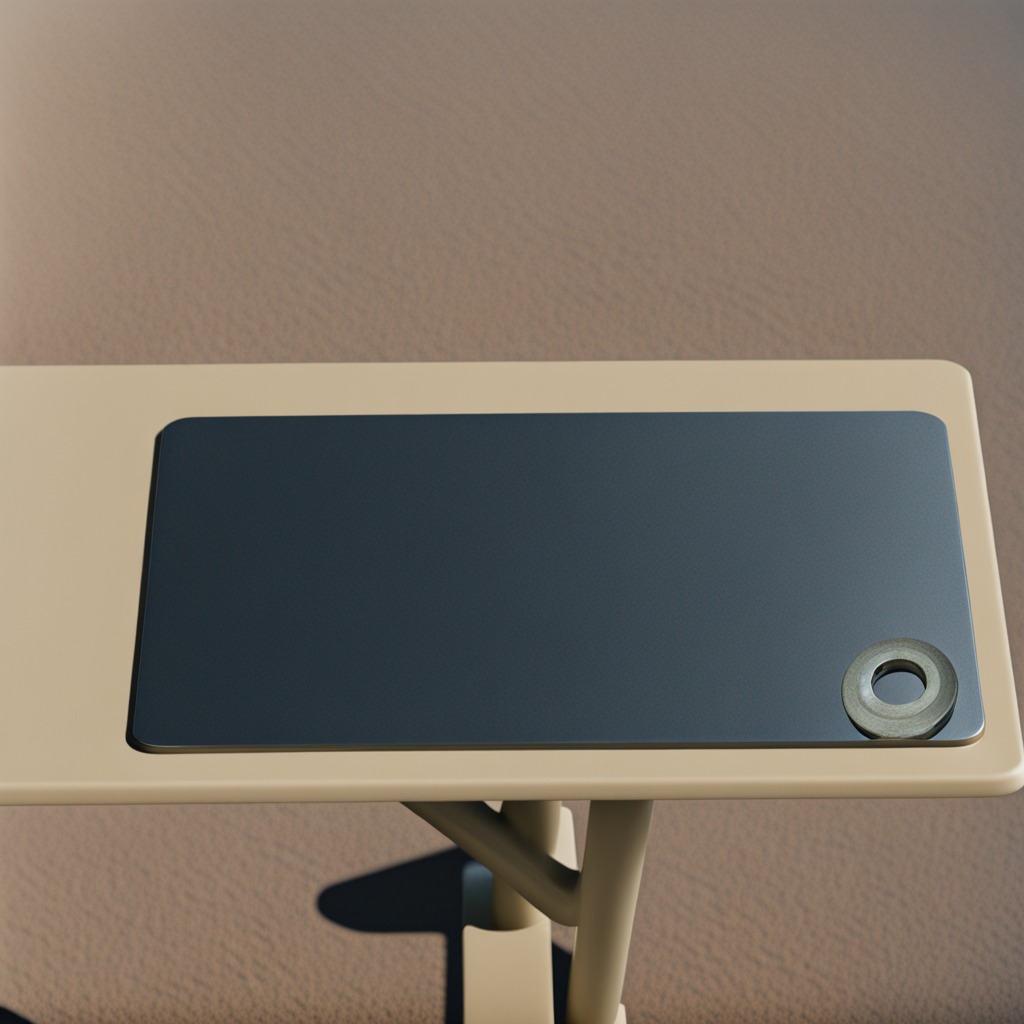
A flat metal washer lies on the textured surface of a clean utility table in a temporary outdoor tool station afternoon light present textured surface